Question: I have the following views:
'TabBarController' includes ('MapViewController', 'NavigationController')
Navigation Controller includes the 'DetailViewController' which is needed to switch to.
Code below is used in the 'MapViewController'.
Right now my code:
'''
let eventDetailViewController : EventDetailViewController = self.storyboard?.instantiateViewControllerWithIdentifier("EventDetail") as EventDetailViewController
eventDetailViewController.event = event
self.showViewController(eventDetailViewController, sender: self)
'''
This works, but the navigation controller is no where insight (I cannot go to 'firstviewcontroller' for example).
How to fire this code via the navigation controller?
Below is a screenshot of the storyboard. From left to right: TabbarController -> NavigationController and MapController. NavigationController -> EventController. The most righter view is the EventDetailView

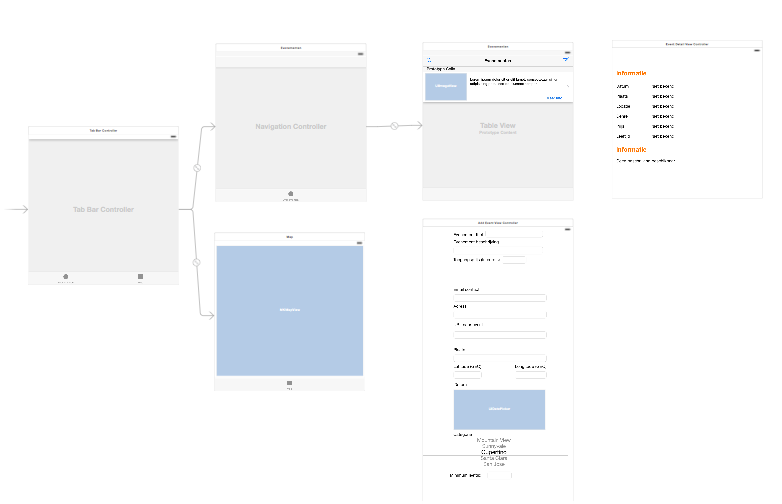
Answer: So, from your MapView, 'self.tabBarController' will point to the tabBarController. It looks from your storyboard like the Navigation Controller is the first tab, so will be at index 0 in the tabBarController's 'viewControllers' property. So you should be able to do the following:
'''
let eventDetailViewController : EventDetailViewController = self.storyboard?.instantiateViewControllerWithIdentifier("EventDetail") as EventDetailViewController
eventDetailViewController.event = event
let navController : UINavigationController = self.tabBarController.viewControllers[0] as UINavigationController
navController.pushViewController(eventDetailViewController, animated:YES)
self.tabBarController.selectedIndex = 0
'''
I'm still learning Swift, so you may have to sort some optionals/unwrapping out - but I hope you get the gist.